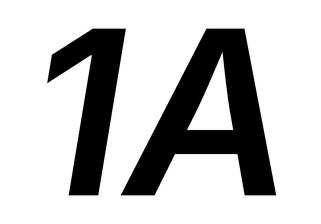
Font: Inter-Italic_SemiBold_Italic